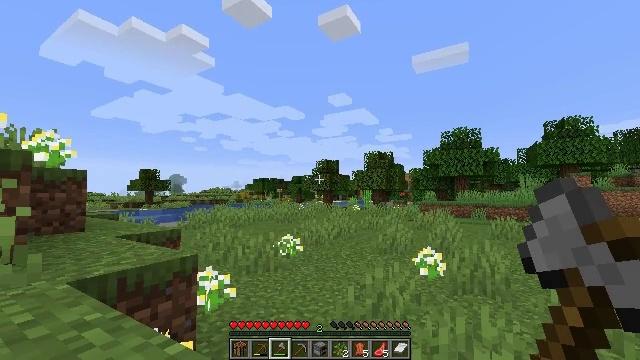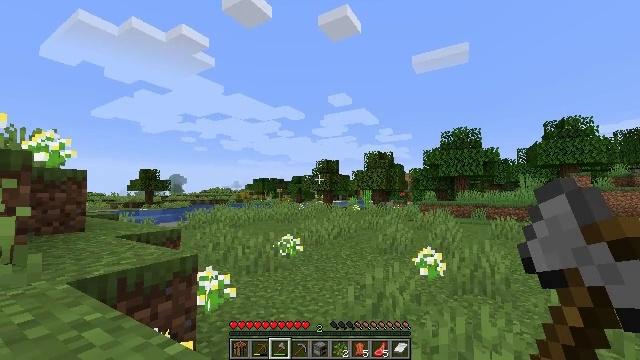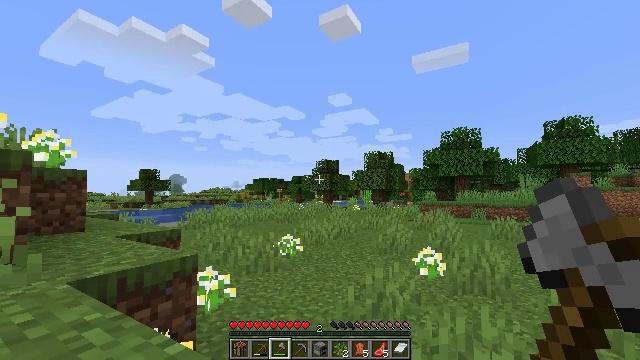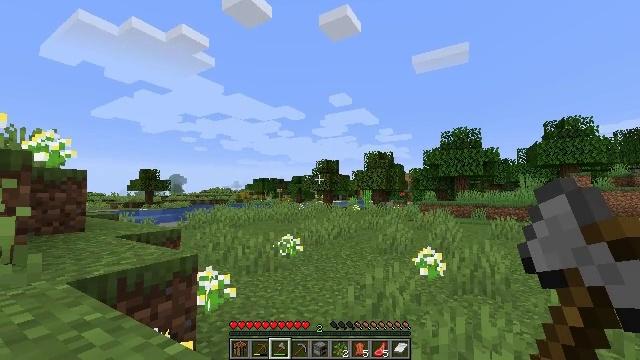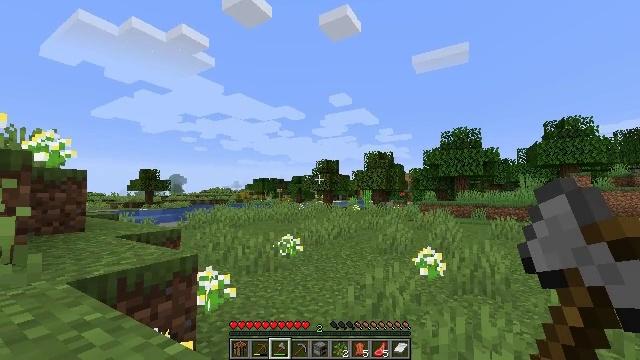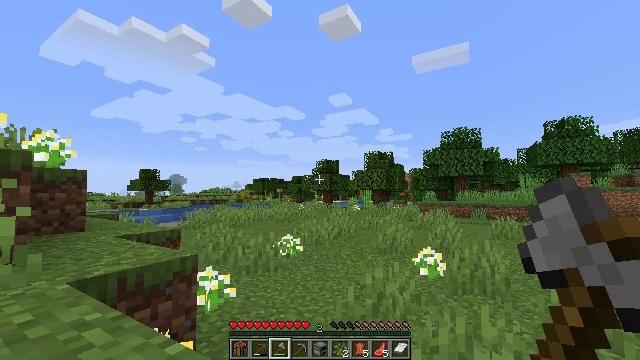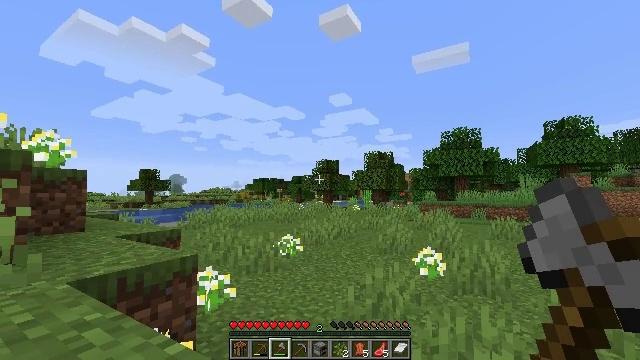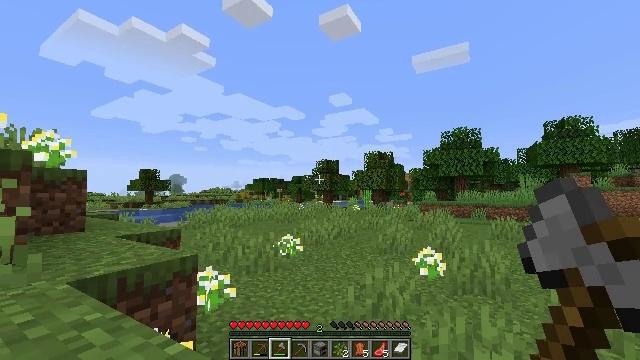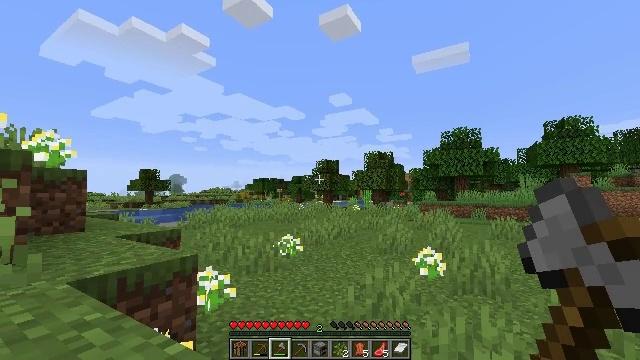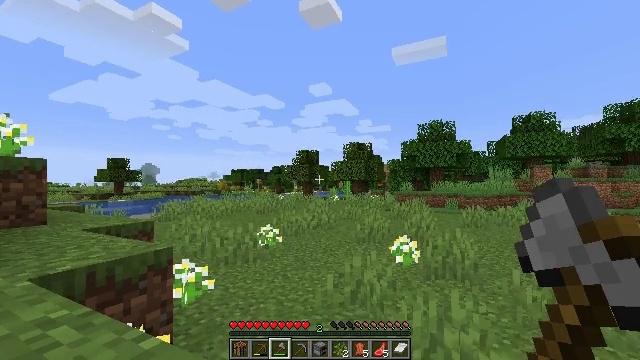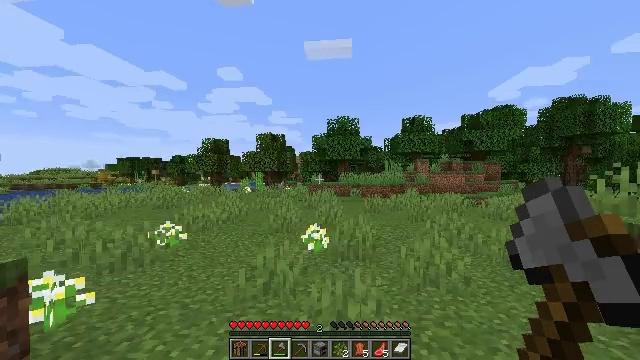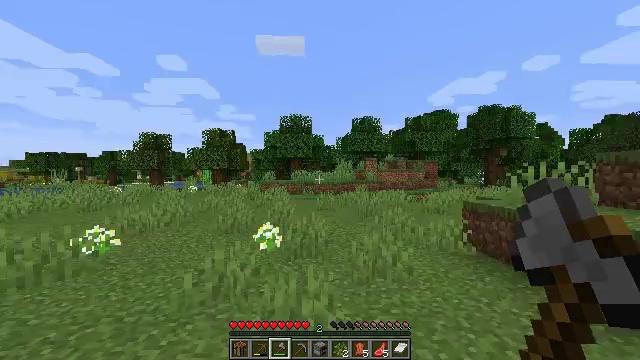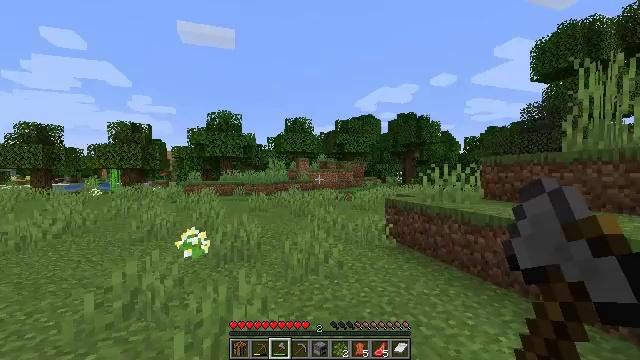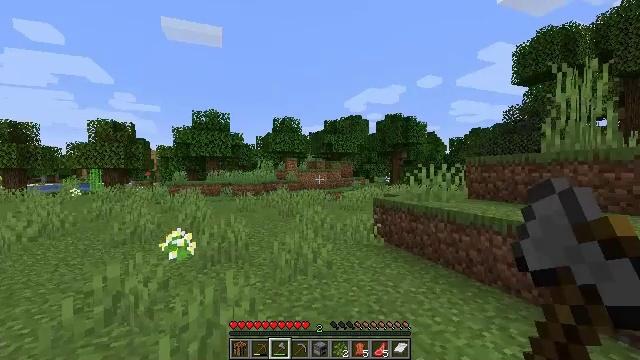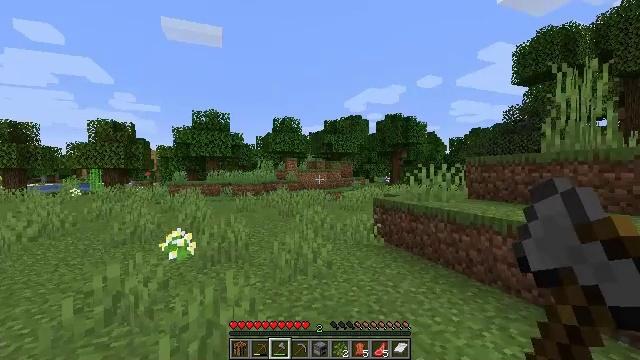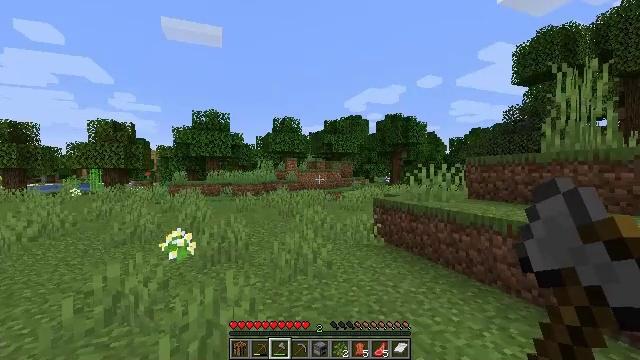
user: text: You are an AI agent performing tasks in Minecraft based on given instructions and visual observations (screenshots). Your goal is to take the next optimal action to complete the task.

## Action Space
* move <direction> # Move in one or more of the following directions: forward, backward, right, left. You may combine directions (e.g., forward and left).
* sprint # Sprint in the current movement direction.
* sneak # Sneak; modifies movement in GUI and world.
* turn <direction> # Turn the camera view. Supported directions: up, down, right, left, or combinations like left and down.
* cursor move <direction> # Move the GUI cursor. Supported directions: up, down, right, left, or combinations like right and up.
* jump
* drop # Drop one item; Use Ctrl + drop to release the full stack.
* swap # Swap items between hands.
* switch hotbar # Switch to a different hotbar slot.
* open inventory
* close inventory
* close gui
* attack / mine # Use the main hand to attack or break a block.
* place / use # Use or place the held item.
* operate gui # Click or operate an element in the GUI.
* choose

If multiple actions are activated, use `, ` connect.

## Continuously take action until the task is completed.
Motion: motion action
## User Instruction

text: Break the sugar cane.
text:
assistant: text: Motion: no_op
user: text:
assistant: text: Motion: no_op
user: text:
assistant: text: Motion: no_op
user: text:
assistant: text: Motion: no_op
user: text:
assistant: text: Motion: no_op
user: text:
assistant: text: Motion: no_op
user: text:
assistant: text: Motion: no_op
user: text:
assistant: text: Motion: no_op
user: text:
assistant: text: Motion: turn right and down
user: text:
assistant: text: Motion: turn right and down
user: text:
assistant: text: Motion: turn right
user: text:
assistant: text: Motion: turn right
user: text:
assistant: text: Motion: turn right
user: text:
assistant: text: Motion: no_op
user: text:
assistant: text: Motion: no_op
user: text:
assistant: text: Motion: no_op
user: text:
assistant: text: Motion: no_op
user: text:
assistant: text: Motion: no_op
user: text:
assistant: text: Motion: no_op
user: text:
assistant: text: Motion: no_op
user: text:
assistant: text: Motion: no_op
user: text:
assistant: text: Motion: no_op
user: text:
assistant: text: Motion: no_op
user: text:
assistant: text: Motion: no_op
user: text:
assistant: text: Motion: no_op
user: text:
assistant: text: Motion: no_op
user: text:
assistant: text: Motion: no_op
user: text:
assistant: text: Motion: no_op
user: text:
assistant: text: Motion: no_op
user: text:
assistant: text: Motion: no_op